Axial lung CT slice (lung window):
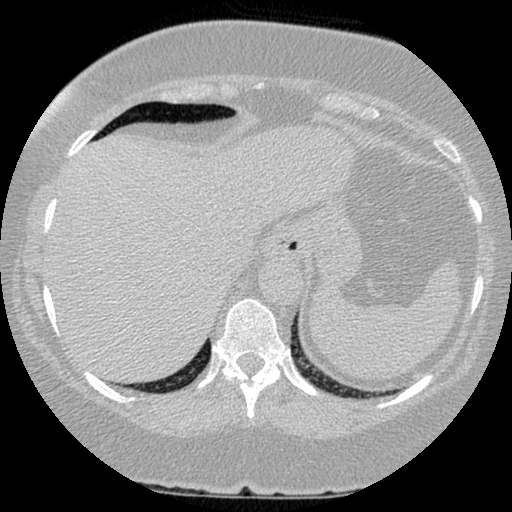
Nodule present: no